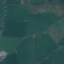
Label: Pasture